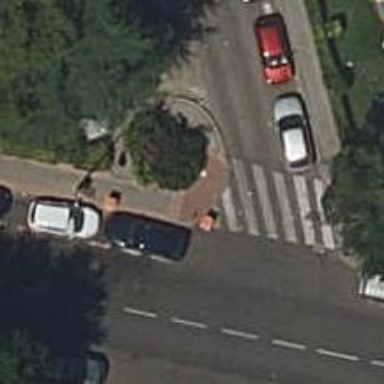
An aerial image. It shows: Marked crossing on footway.